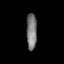
Tissue: prostate
Cell type: B cells
Senescence score: 0.8391
Nuclear area (px): 364
Mean DAPI intensity: 123.126